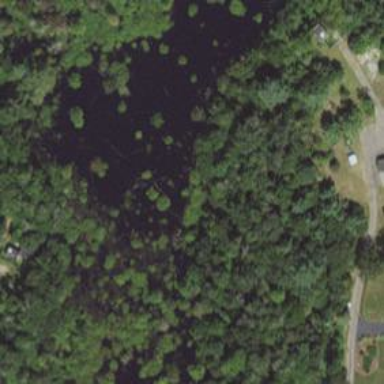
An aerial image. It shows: Marsh wetland.